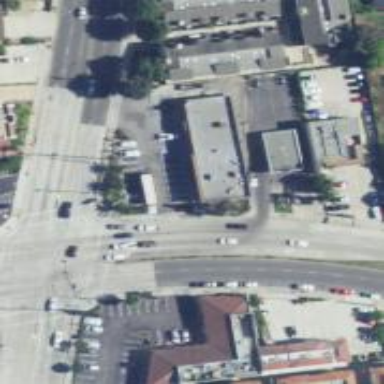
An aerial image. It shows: Convenience shop.